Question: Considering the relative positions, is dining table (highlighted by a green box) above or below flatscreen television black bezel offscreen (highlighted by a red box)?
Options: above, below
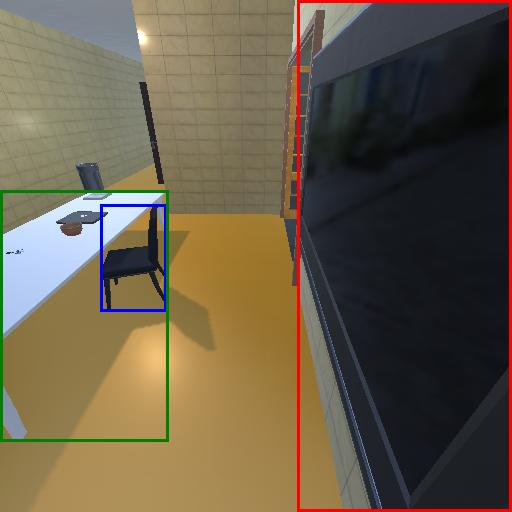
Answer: above